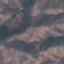
Land use / land cover: HerbaceousVegetation